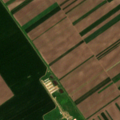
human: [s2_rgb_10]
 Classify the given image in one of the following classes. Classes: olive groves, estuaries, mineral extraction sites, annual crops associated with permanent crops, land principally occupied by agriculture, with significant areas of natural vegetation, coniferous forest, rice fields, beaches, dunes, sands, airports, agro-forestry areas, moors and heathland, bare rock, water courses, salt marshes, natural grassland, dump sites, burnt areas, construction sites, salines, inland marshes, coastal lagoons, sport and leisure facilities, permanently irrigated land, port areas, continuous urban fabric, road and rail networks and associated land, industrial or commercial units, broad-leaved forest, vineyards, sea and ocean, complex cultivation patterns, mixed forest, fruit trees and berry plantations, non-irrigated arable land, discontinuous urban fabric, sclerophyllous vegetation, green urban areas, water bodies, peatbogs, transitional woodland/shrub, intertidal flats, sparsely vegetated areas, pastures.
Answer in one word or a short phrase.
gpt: industrial or commercial units, non-irrigated arable land